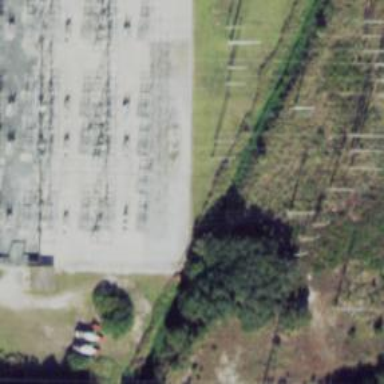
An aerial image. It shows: Switch used for power control.